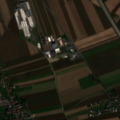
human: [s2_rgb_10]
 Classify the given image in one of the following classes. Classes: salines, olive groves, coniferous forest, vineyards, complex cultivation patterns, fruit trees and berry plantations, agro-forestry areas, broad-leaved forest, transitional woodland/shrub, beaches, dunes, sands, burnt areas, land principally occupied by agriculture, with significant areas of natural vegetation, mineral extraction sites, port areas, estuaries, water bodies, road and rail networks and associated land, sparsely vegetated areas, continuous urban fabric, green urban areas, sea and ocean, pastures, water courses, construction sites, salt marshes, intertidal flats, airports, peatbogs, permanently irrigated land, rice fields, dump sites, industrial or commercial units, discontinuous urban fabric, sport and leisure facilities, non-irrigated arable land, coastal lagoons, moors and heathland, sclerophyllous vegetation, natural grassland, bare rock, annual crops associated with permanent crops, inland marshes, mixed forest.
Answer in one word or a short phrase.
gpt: discontinuous urban fabric, non-irrigated arable land, complex cultivation patterns